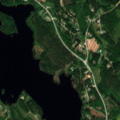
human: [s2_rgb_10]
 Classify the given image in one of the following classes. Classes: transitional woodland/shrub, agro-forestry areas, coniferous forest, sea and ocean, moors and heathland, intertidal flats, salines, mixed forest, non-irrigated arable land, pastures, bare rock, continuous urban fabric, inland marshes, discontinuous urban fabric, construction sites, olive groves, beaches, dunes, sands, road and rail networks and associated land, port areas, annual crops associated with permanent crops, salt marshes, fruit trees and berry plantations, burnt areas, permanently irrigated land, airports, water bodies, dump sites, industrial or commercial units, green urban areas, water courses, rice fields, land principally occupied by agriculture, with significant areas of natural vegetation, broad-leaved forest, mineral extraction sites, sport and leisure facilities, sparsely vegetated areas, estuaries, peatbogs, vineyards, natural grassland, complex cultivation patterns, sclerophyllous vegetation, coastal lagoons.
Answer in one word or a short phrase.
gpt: discontinuous urban fabric, coniferous forest, mixed forest, transitional woodland/shrub, water bodies